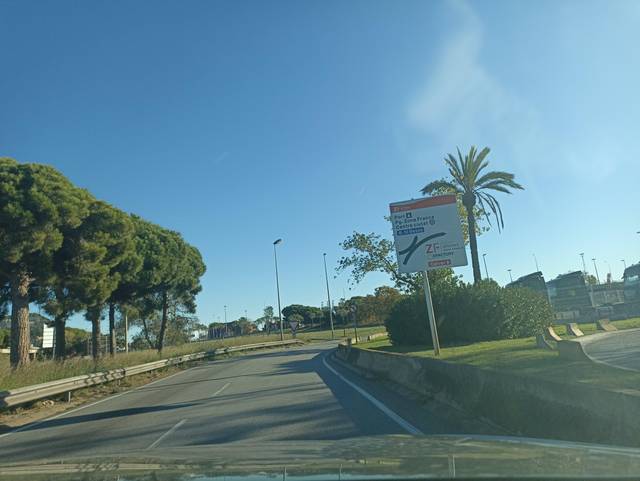
Region: Spain
Coordinates: 41.348, 2.145